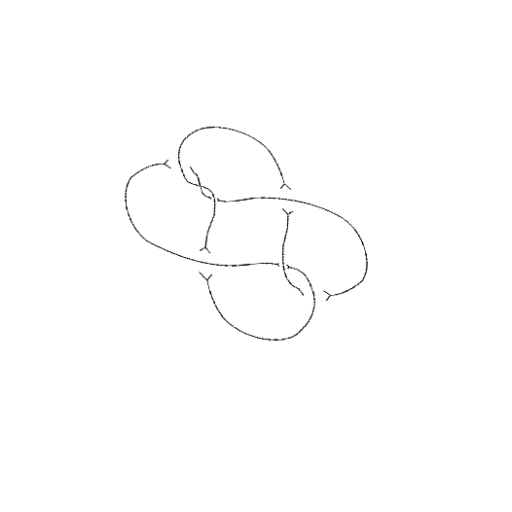
Crossing number: 7